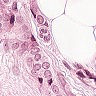
Metastatic tissue present: yes